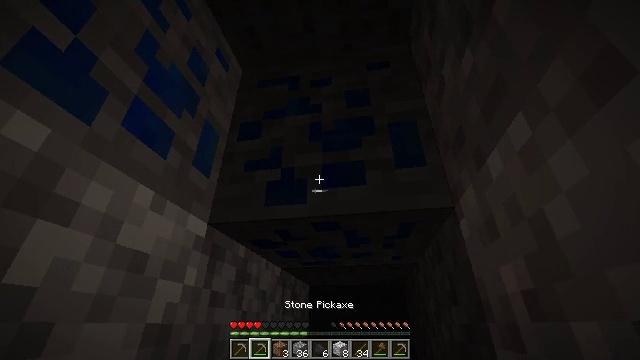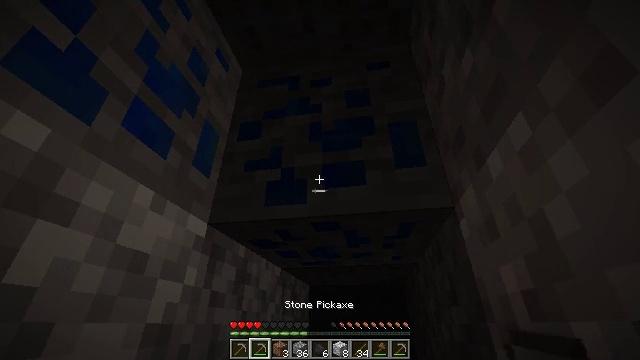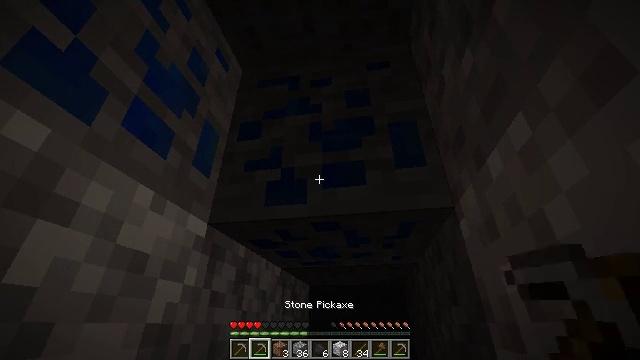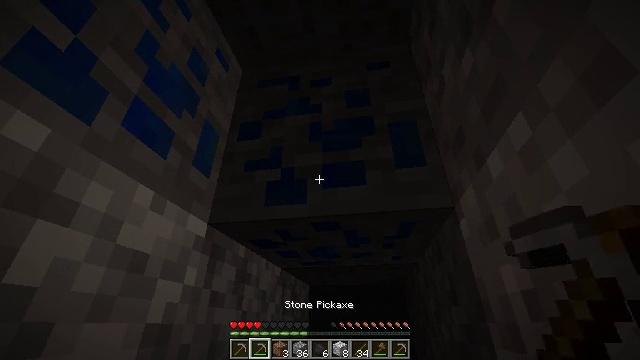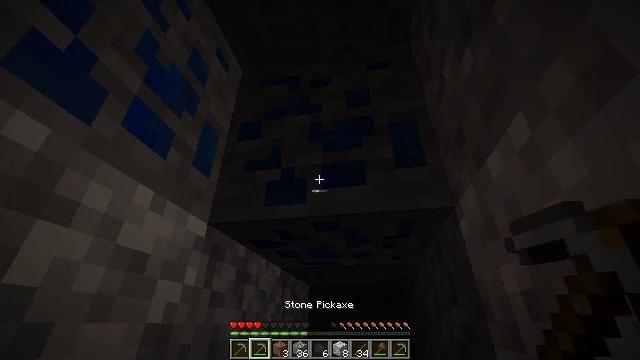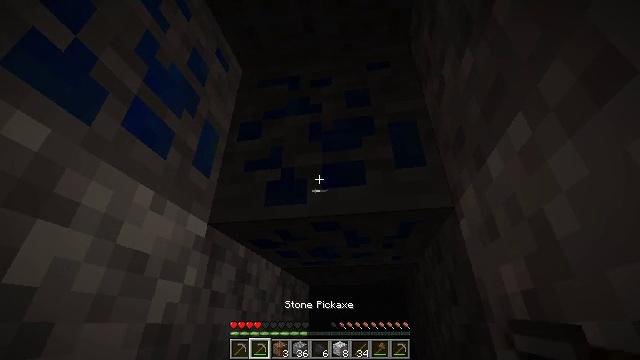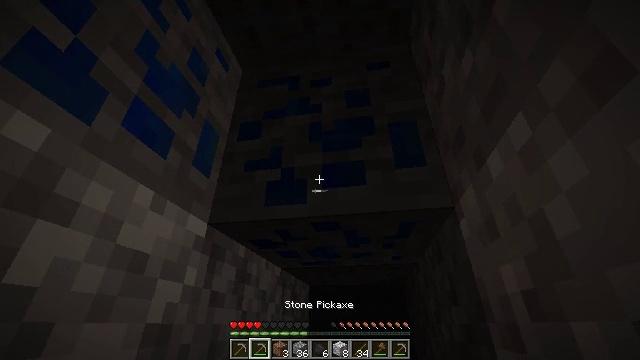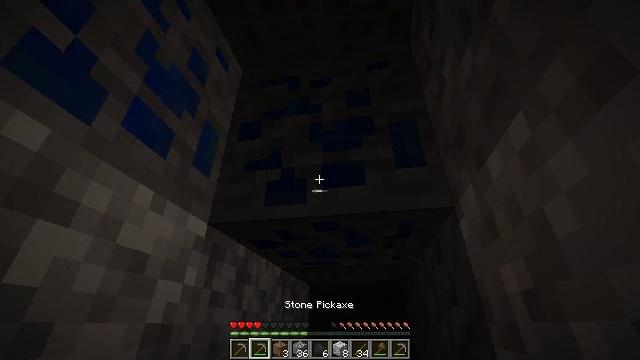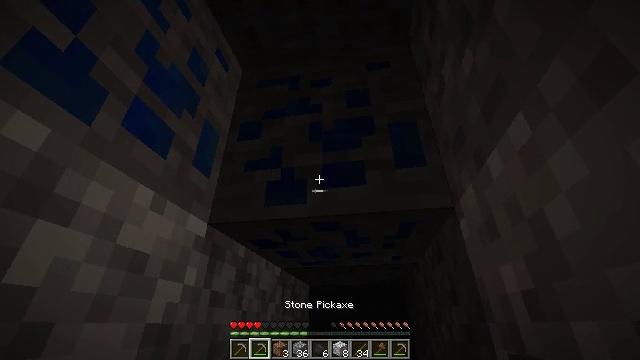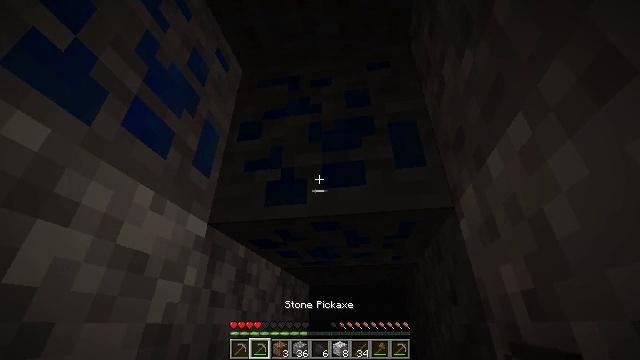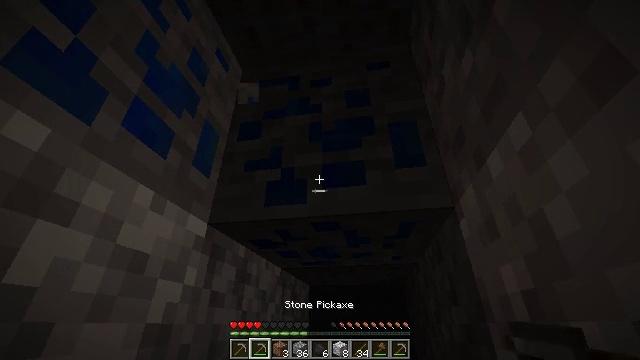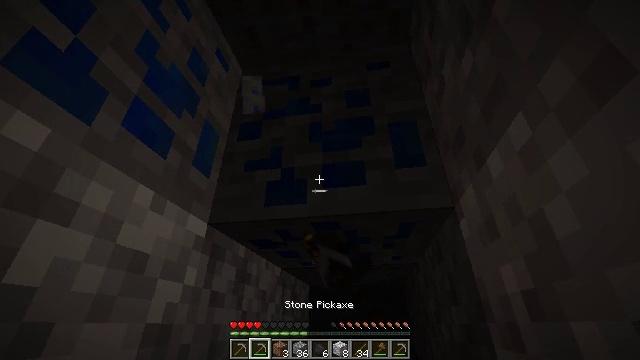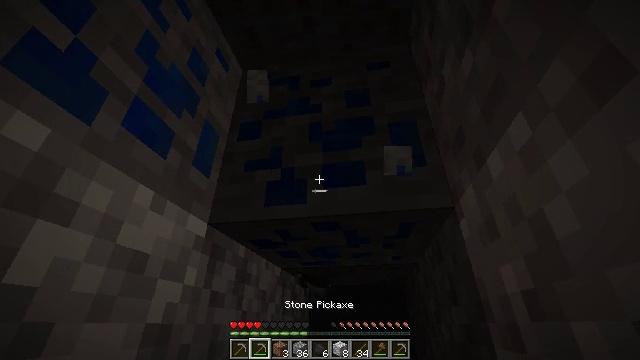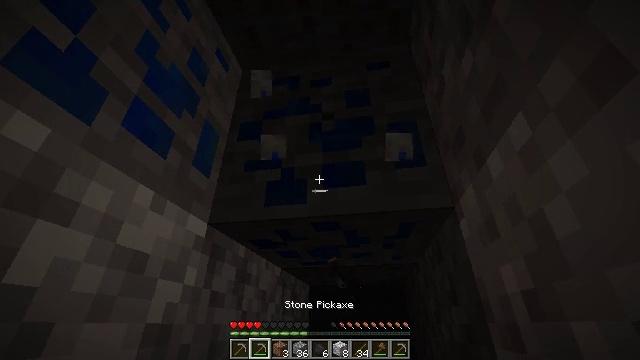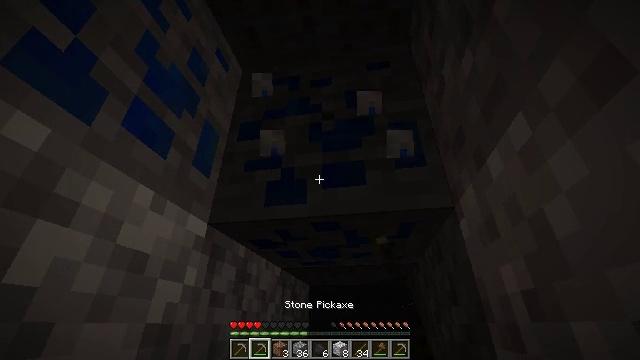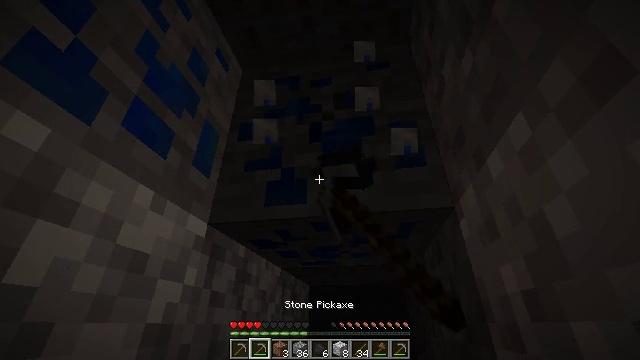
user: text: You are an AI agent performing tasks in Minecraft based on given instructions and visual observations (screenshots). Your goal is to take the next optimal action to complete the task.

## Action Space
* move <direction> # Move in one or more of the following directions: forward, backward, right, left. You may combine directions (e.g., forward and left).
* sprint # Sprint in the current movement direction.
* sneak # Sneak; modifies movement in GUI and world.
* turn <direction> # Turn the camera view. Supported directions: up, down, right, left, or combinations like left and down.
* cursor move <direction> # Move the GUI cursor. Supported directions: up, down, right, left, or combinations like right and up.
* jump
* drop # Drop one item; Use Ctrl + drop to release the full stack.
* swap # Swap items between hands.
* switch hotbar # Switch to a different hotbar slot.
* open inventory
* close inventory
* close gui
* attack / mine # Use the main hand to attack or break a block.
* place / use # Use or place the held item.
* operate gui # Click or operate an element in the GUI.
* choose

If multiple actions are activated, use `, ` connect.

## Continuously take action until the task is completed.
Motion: motion action
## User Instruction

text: Mine the lapis ore underground.
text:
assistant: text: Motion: no_op
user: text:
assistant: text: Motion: no_op
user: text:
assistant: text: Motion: no_op
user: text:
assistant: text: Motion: no_op
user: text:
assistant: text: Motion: no_op
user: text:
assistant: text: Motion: no_op
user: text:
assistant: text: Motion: no_op
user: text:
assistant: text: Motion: no_op
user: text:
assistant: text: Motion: no_op
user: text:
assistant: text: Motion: attack / mine
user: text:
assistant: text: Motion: attack / mine
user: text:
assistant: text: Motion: attack / mine
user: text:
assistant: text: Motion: attack / mine
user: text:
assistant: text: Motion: attack / mine
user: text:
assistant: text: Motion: attack / mine
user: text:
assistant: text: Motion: attack / mine
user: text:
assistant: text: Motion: attack / mine
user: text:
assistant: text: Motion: attack / mine
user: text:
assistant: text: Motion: attack / mine
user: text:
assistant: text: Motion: attack / mine
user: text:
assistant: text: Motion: attack / mine
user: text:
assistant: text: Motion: attack / mine
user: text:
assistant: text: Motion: attack / mine
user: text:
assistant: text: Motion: attack / mine
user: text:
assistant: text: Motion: attack / mine
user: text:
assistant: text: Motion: attack / mine
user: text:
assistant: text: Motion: attack / mine
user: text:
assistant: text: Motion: attack / mine
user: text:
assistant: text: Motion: attack / mine
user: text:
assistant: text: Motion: attack / mine